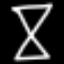
Label: hourglass